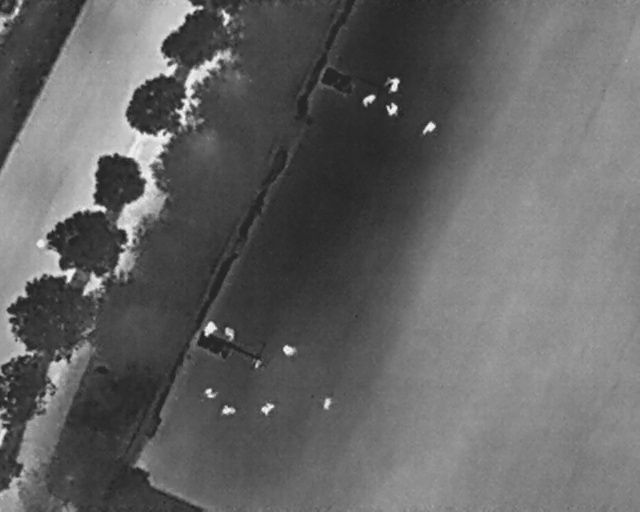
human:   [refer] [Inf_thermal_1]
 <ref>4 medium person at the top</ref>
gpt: <box>[[65, 24, 68, 26, 35], [60, 15, 62, 17, 19], [60, 20, 62, 22, 2], [56, 18, 58, 20, 47]]</box>

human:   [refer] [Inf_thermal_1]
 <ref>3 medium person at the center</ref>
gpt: <box>[[44, 67, 46, 70, 2], [34, 64, 37, 66, 2], [31, 63, 34, 65, 28]]</box>

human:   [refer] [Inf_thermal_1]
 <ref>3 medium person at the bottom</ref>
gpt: <box>[[40, 78, 43, 80, 43], [34, 78, 36, 81, 2], [32, 75, 33, 78, 2]]</box>